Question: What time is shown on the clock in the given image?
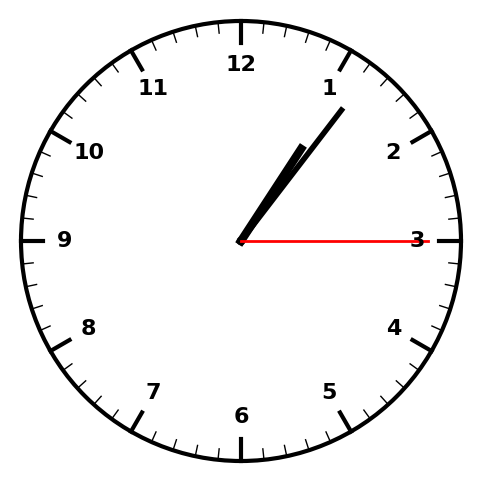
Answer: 01:06:15